Interaction volume radius: 5 \u00c5
Interaction volume height: 30 \u00c5
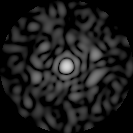
Disorder parameter: 0.8342